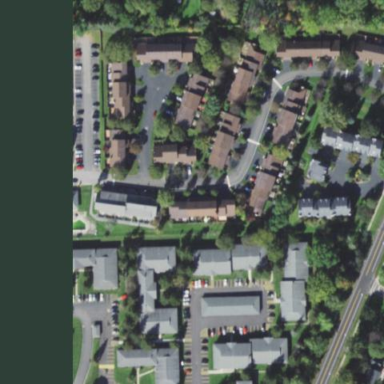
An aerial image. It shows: Condominium in residential area.